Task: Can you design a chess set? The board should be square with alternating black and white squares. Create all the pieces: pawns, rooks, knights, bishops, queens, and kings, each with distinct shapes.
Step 4276:
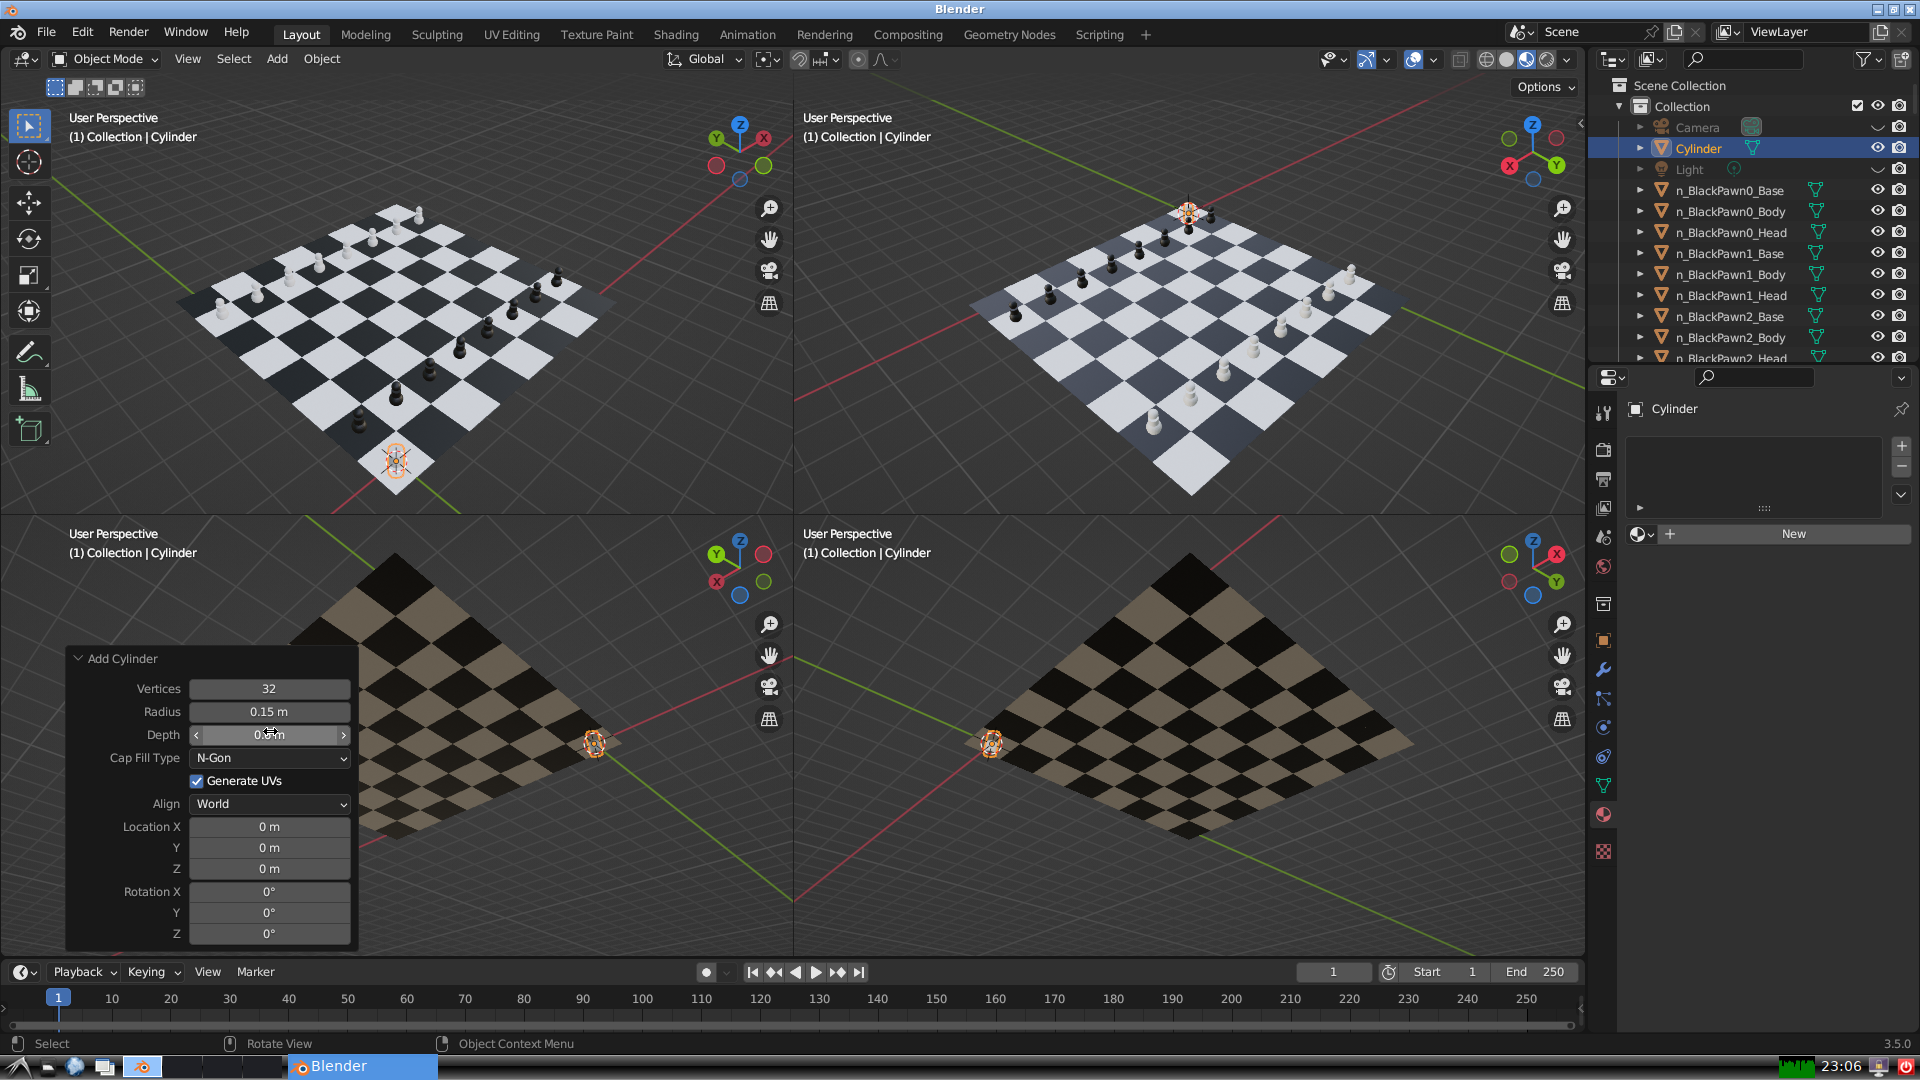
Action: {"mouse_move": [270, 824]}